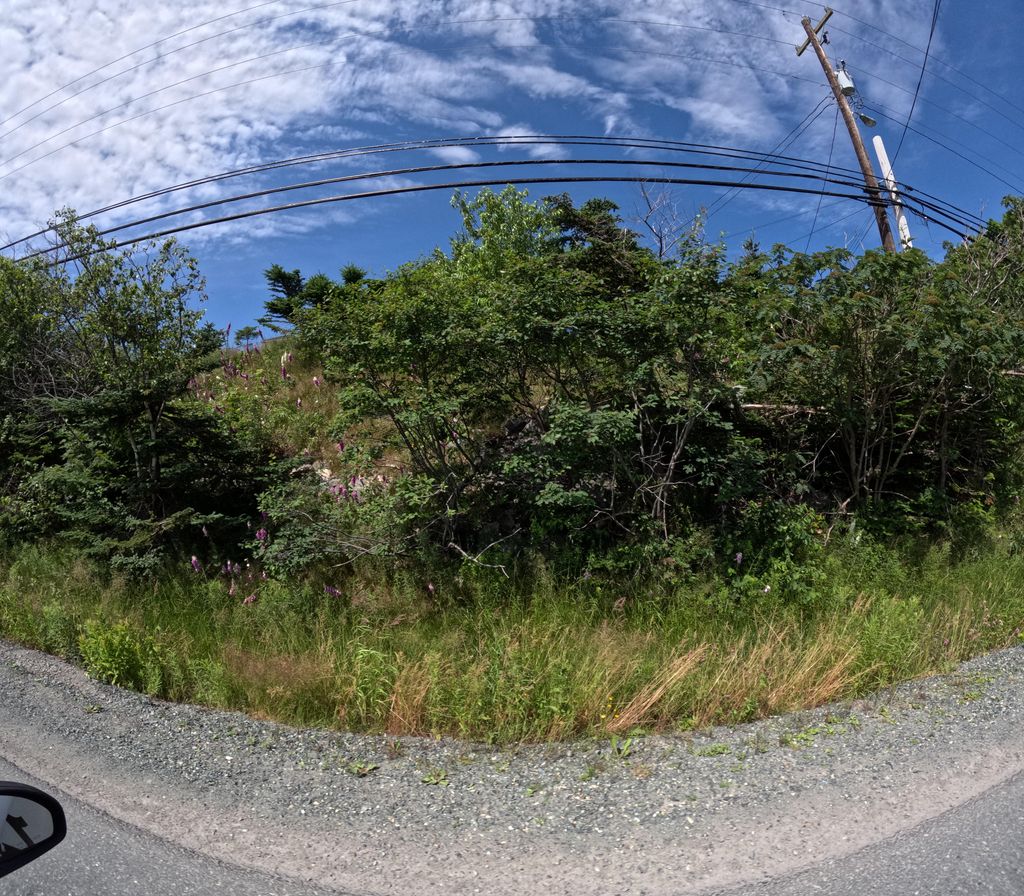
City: st_johns